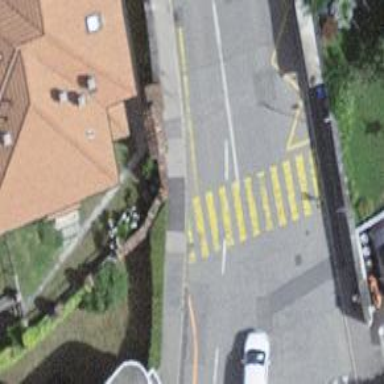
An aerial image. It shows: Zebra crossing on the road.